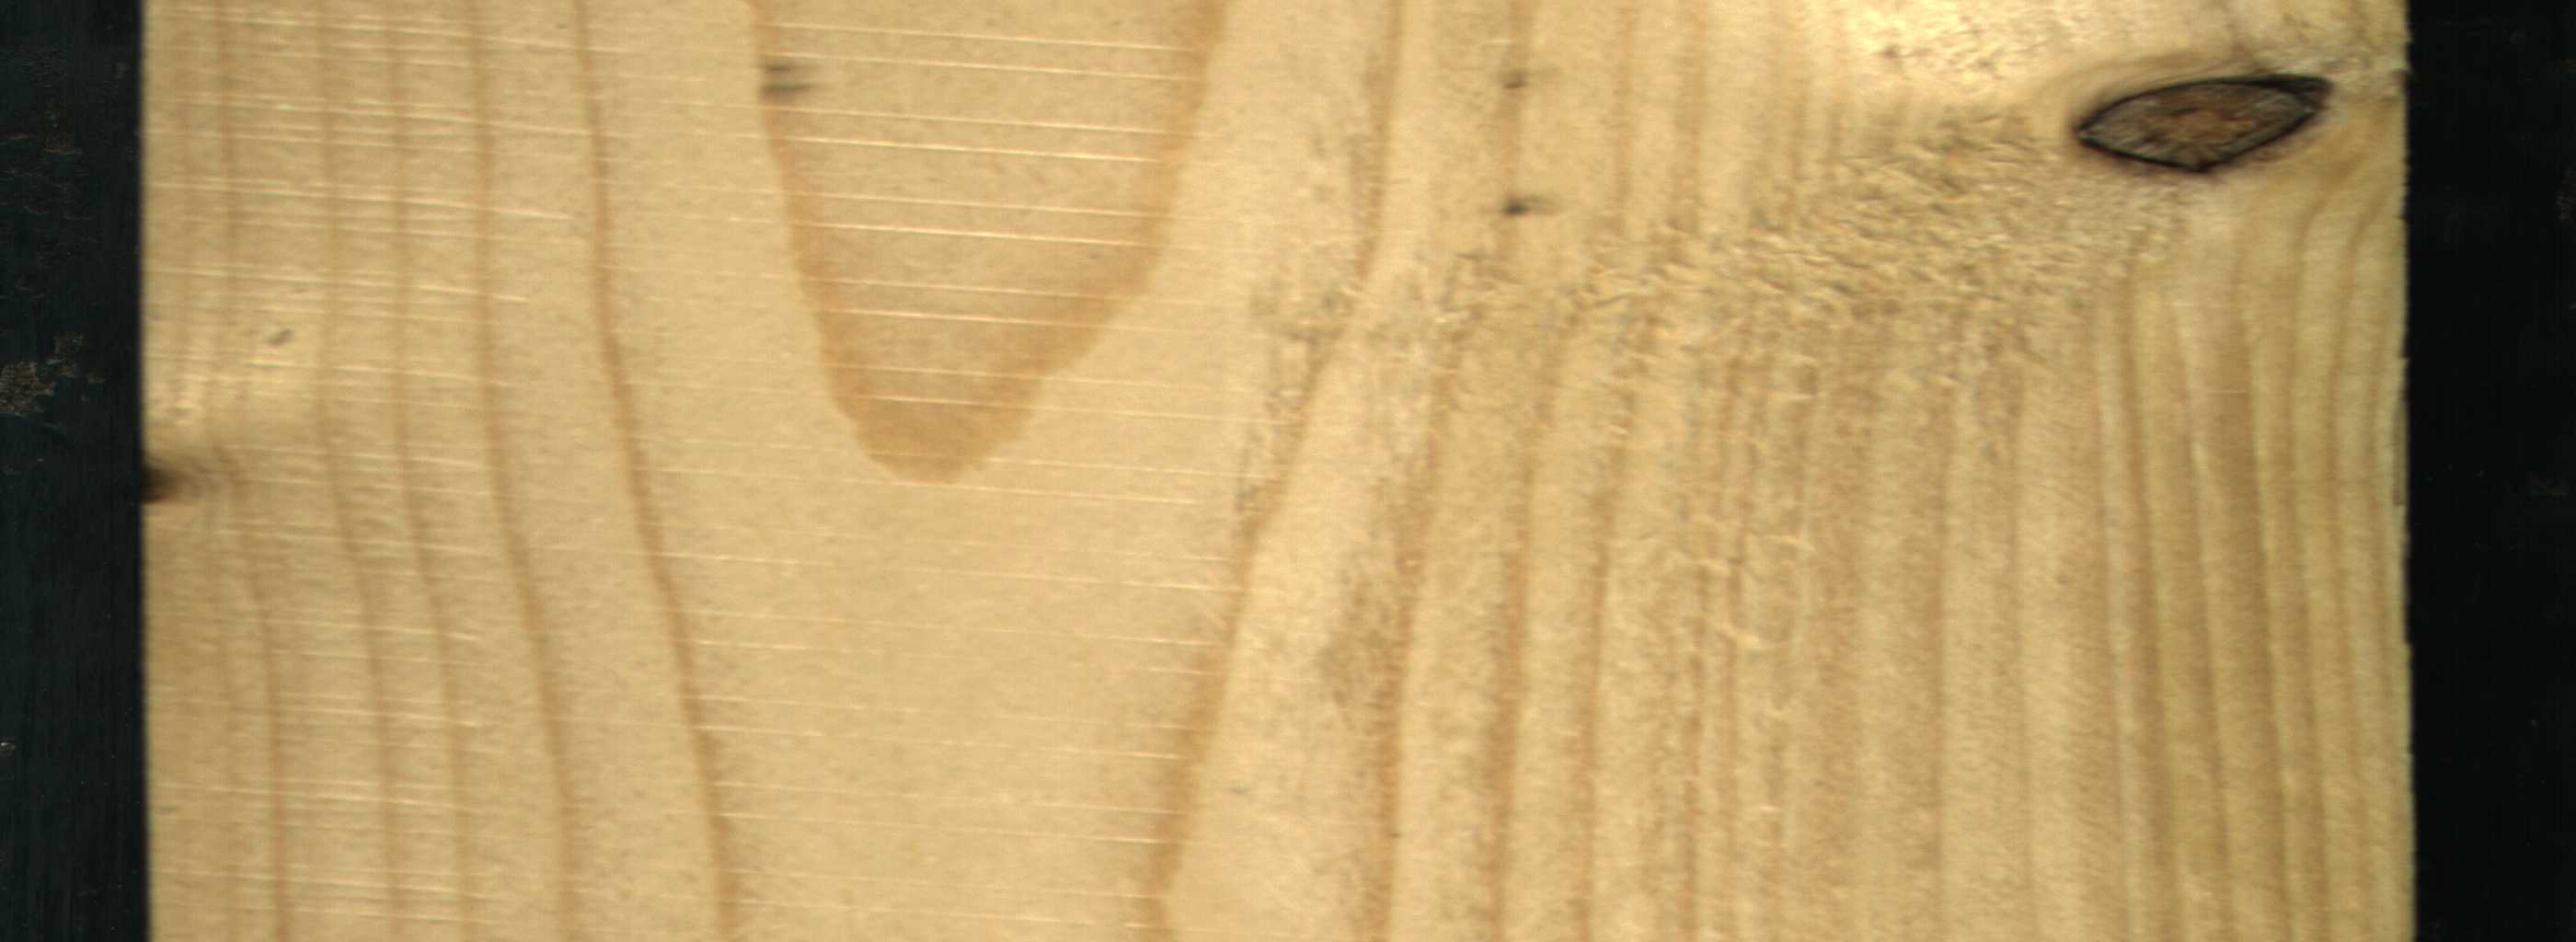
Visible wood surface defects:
Dead_Knot
Dead_Knot